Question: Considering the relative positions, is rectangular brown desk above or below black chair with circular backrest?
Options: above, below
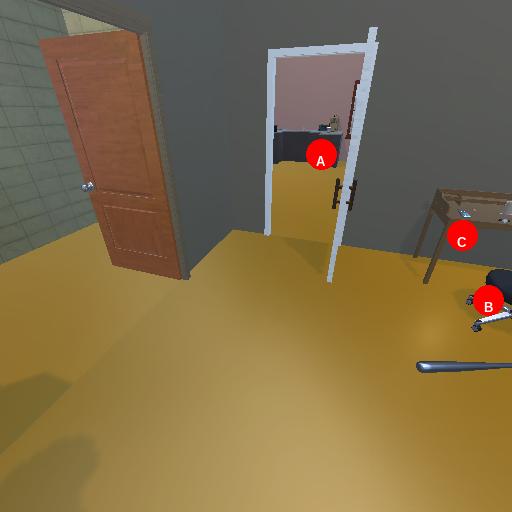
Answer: above